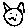
Label: cat